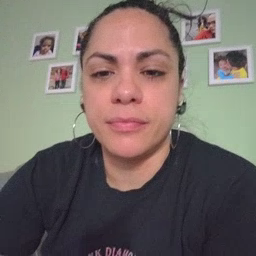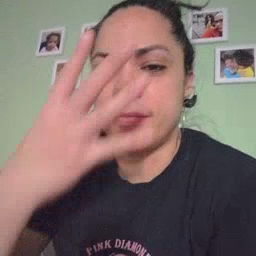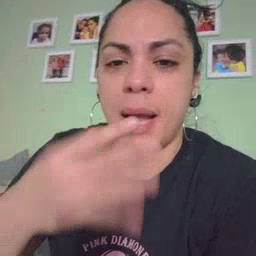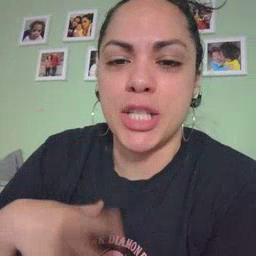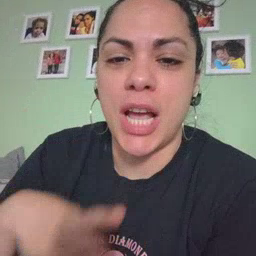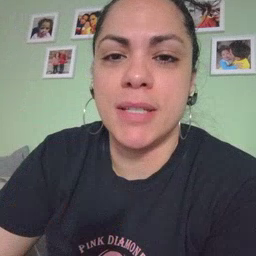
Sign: pajamas